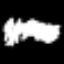
Label: squiggle